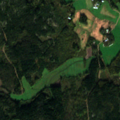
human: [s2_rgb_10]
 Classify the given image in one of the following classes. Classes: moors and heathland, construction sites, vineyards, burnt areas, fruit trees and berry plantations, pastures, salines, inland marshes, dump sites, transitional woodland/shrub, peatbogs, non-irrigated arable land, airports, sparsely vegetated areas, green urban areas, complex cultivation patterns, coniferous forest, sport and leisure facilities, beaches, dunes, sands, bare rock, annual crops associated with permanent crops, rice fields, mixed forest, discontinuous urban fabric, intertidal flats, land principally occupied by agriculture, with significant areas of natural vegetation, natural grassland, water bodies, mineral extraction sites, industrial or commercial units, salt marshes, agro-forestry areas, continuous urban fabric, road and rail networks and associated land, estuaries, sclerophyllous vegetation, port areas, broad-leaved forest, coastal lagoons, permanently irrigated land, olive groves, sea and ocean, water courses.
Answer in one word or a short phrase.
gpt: land principally occupied by agriculture, with significant areas of natural vegetation, coniferous forest